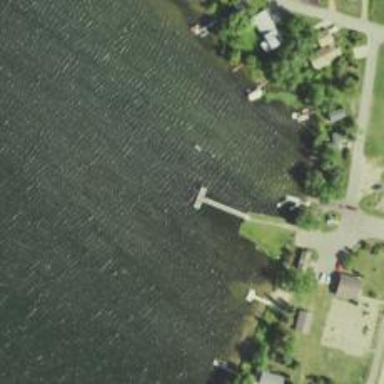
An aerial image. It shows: Dock by the waterway.